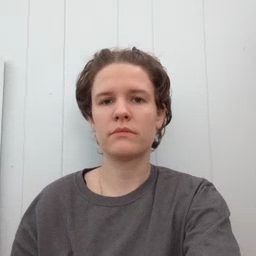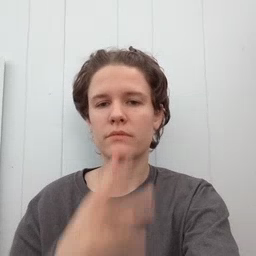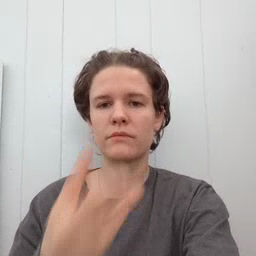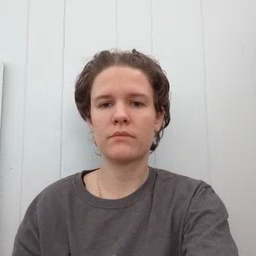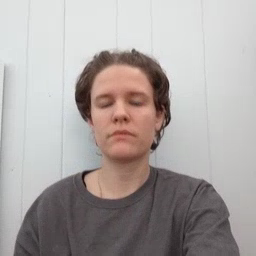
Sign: wet